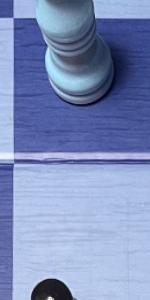
Label: Empty